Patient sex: F
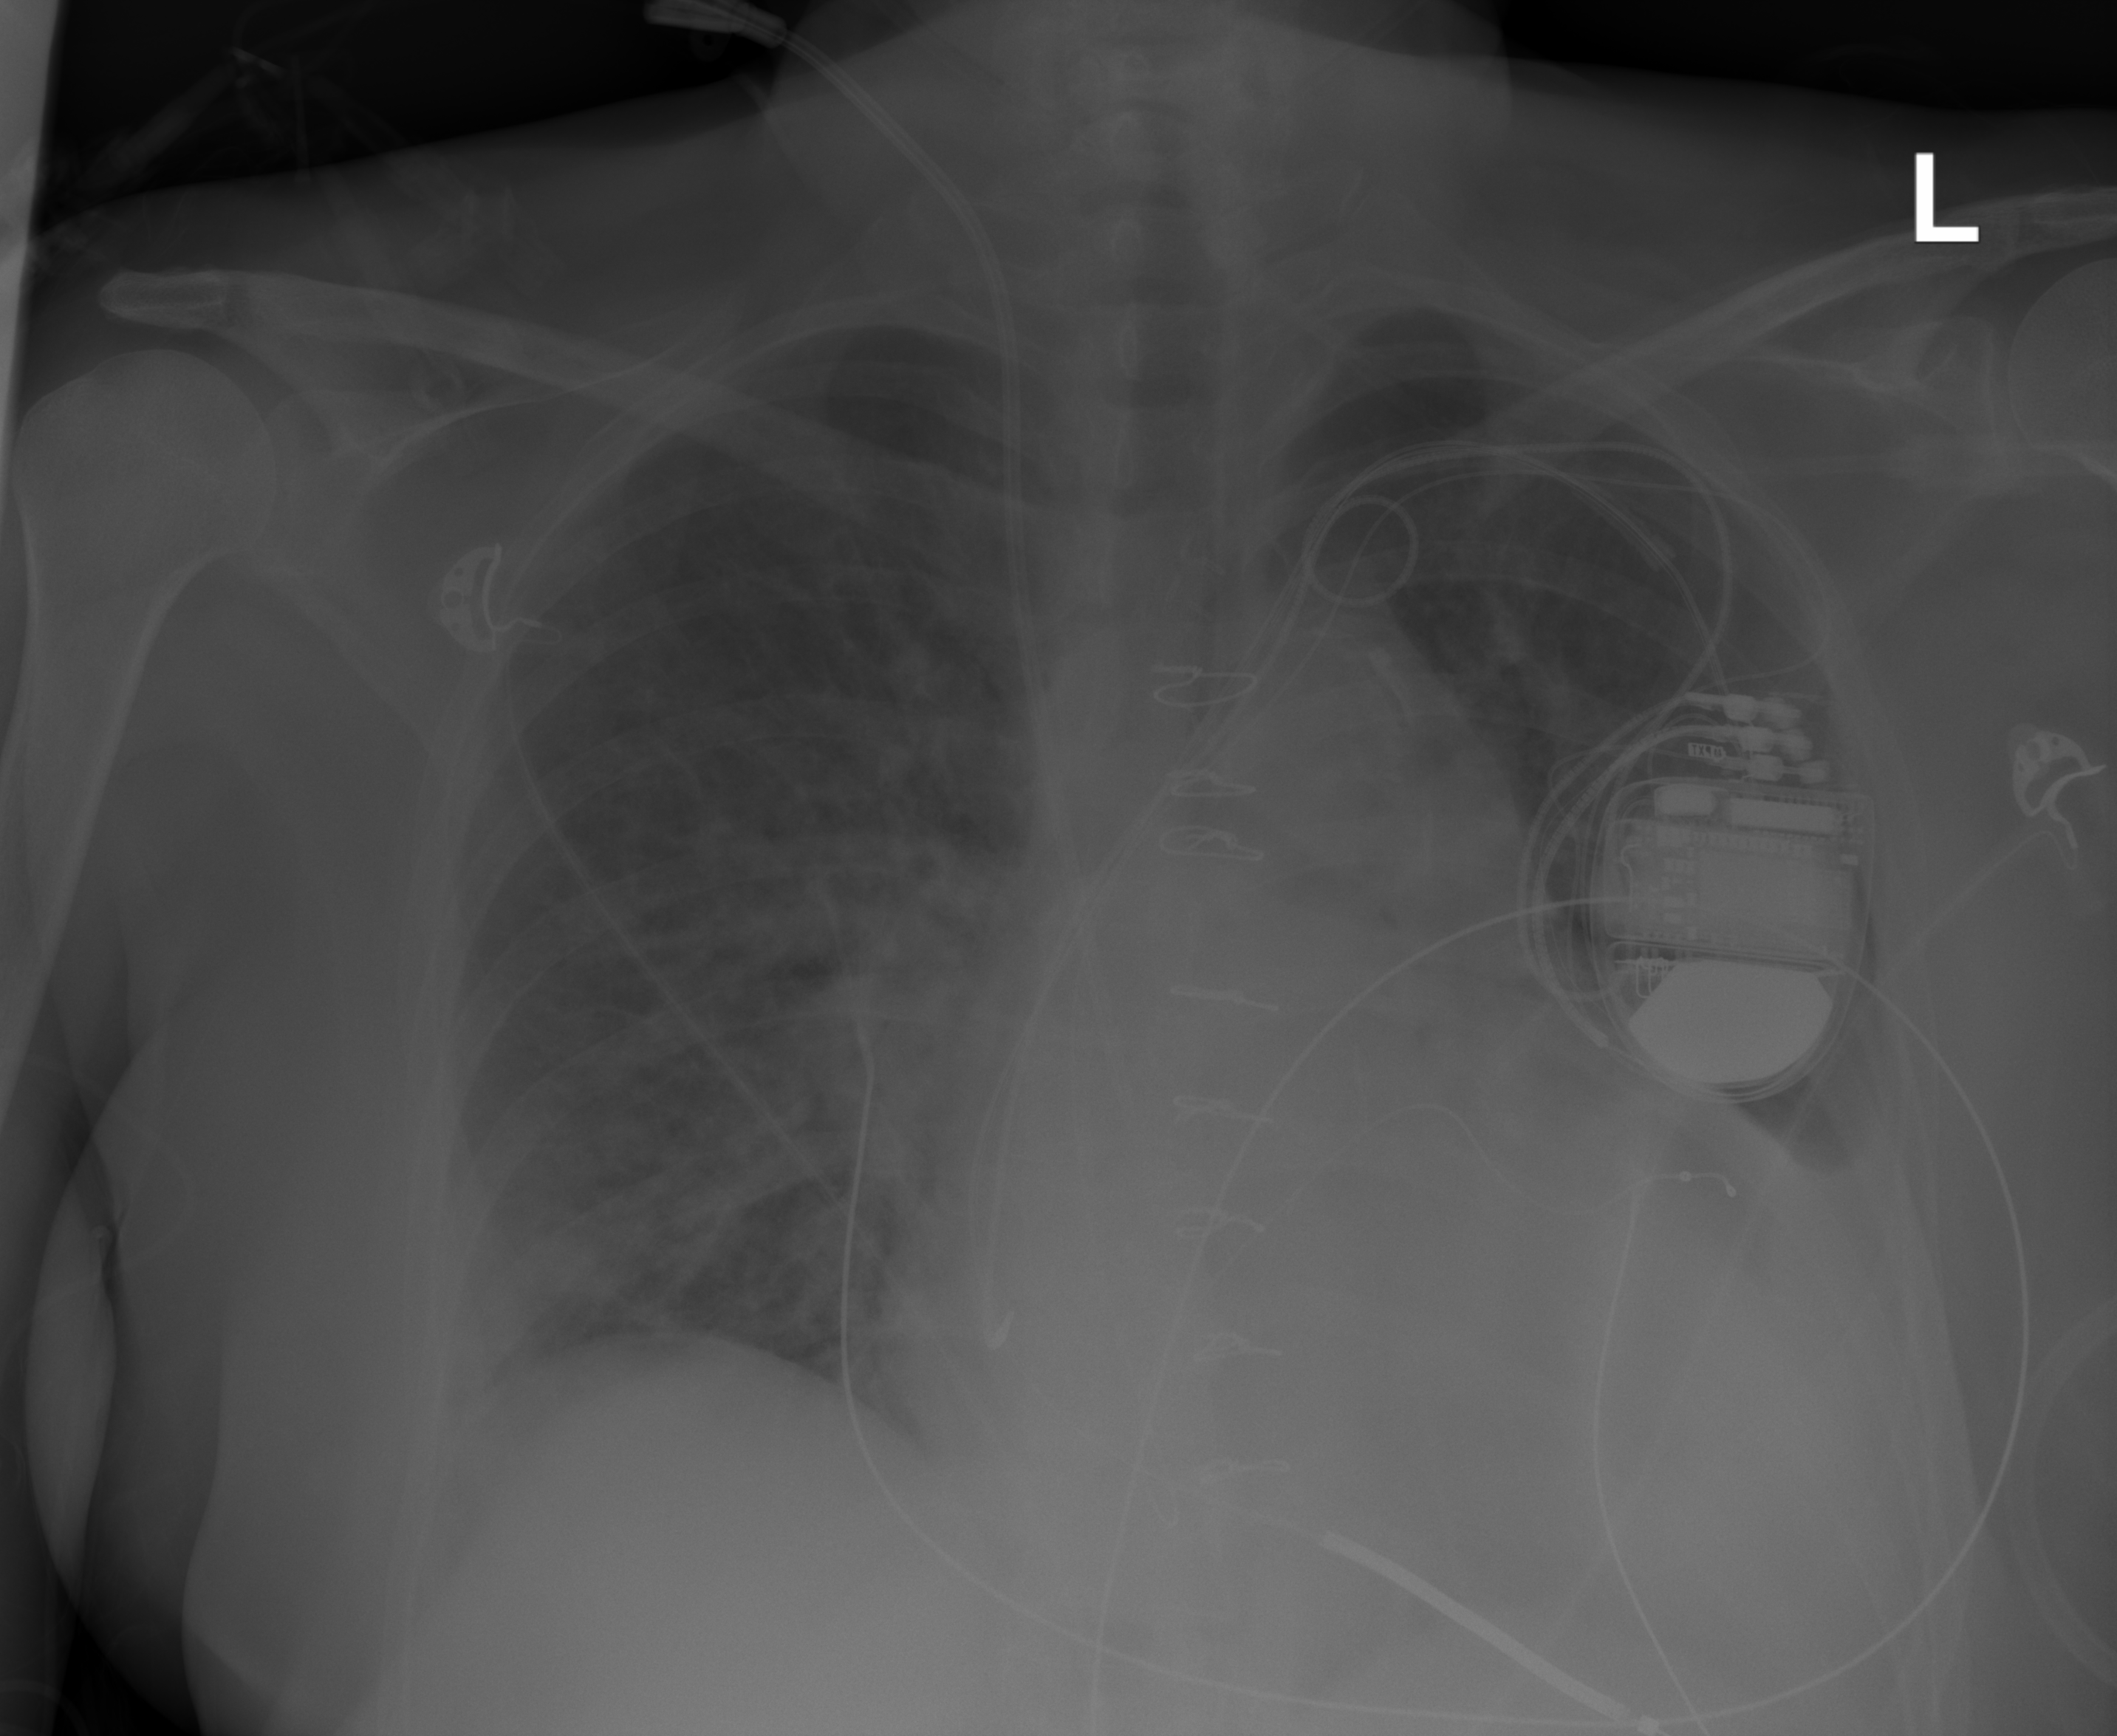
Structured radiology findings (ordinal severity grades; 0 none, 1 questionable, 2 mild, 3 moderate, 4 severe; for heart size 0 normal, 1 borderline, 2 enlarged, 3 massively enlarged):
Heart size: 2
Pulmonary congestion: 2
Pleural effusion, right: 2
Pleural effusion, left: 2
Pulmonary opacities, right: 2
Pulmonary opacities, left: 0
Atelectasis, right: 2
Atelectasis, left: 2